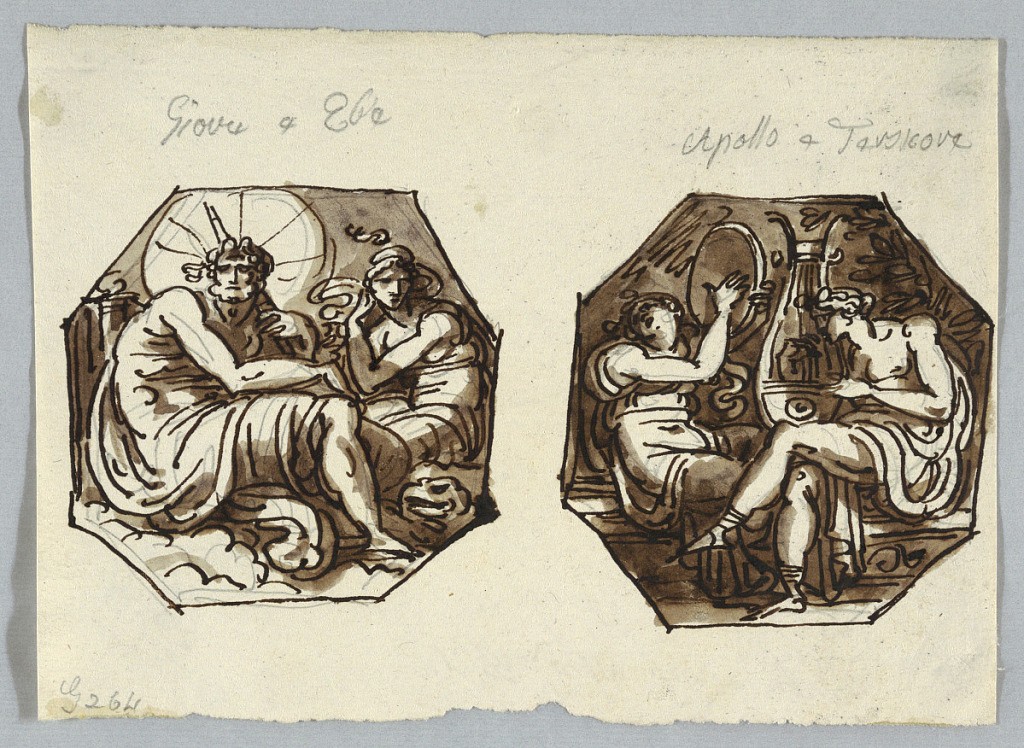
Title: Jupiter and Hebe, Apollo and Terspsichore.
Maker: Felice Giani, Italian, 1758–1823
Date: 1815
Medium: Pen and brown ink, brush and brown wash on cream laid paper
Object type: Drawing
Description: Decorative project with octagonal design. Head of eagle shown below left knee of Jupiter. Apollo plays lyre Terpsichore with tambourine.